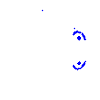
Particle: pion